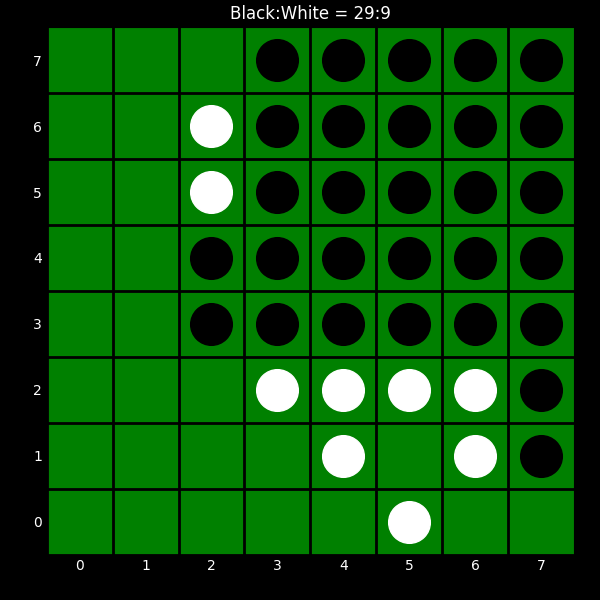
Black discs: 29
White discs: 9